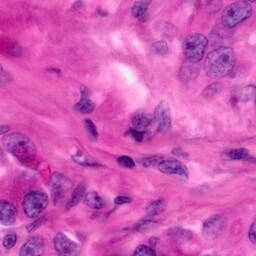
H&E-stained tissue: Pancreatic